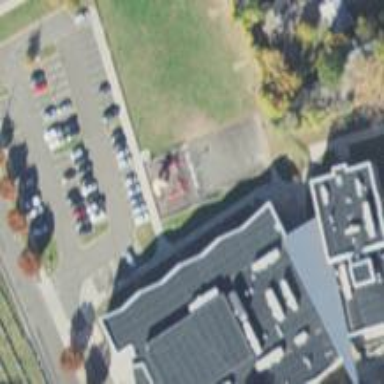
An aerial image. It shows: School.